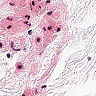
Metastatic tissue present: no